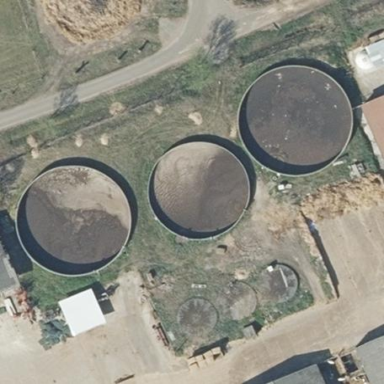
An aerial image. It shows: Farm auxiliary building with storage tank.